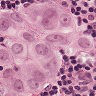
Metastatic tissue present: yes